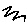
Label: zigzag